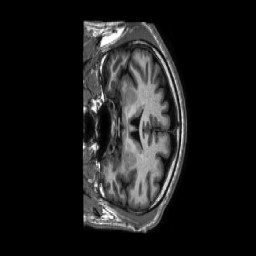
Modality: T1w
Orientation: coronal
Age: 37
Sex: male
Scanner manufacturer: philips
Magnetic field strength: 1.5 T
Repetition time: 0.00782 s
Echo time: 0.003561 s